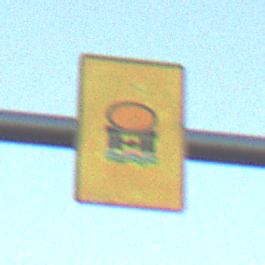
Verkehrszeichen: FahrzeugeMitWassergefaehrdenderLadungOhnePfeilsymbol
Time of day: SunriseSunset
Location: Outdoor (Nature)
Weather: Clear
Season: NotSpecified
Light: Natural